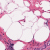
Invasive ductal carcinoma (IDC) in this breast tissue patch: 0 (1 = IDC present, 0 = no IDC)